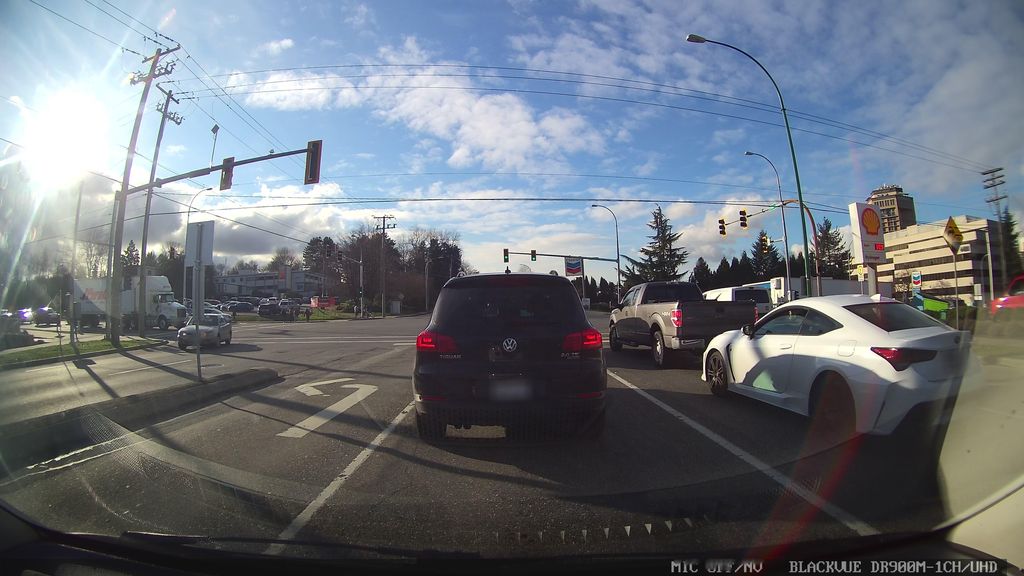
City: vancouver